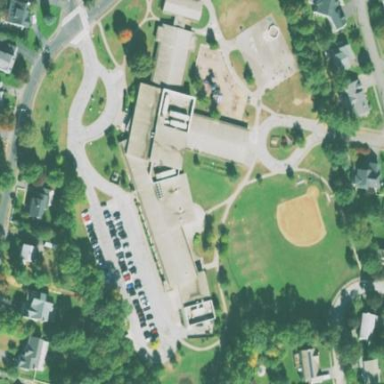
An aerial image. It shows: School.